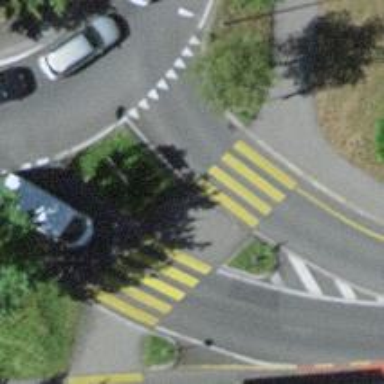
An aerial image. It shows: Asphalt footway on traffic island.